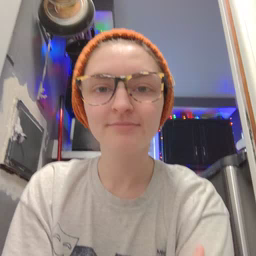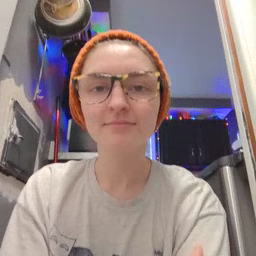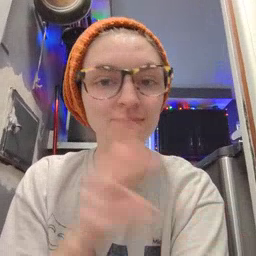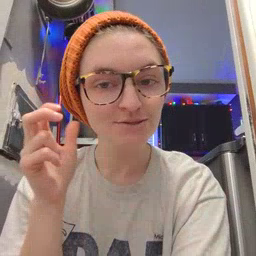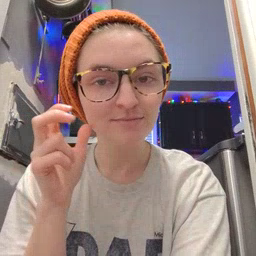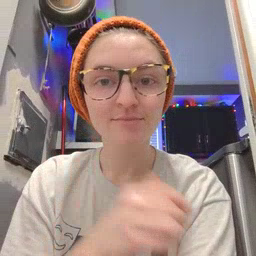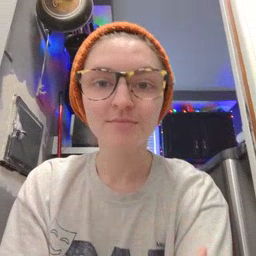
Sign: hear